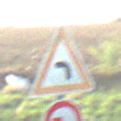
Verkehrszeichen: KurveLinks
Zusatzzeichen unten: UeberholverbotKraftfahrzeuge
Umgebung: Outdoor, Nature
Tageszeit: SunriseSunset
Wetter: Clear
Licht: Natural
Jahreszeit: NotSpecified
Kontrast: HighContrast